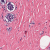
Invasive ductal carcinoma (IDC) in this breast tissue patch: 0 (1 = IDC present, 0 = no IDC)